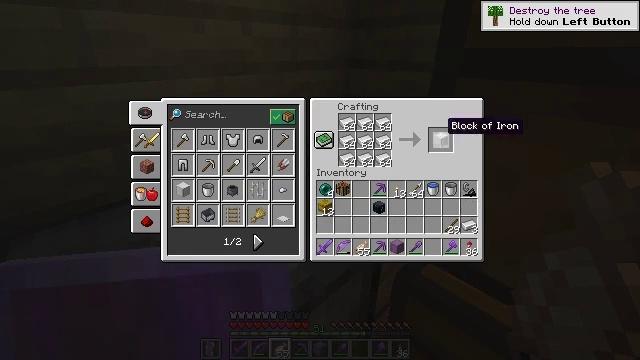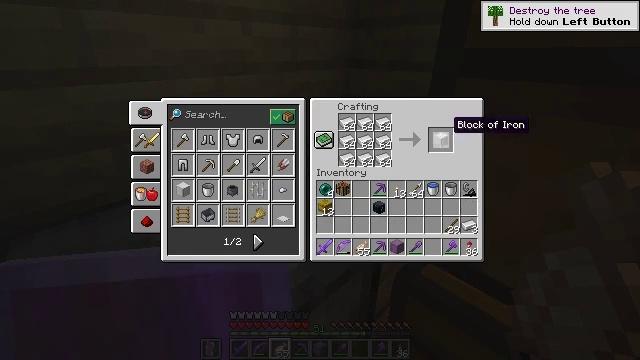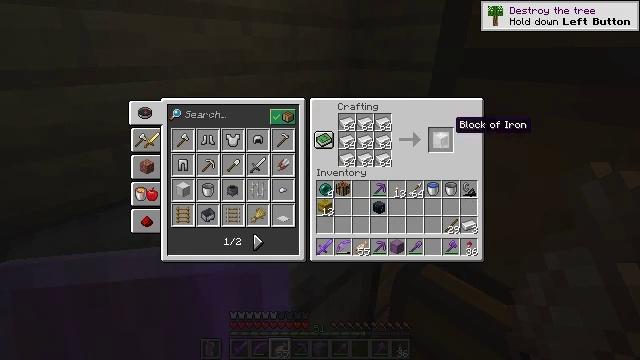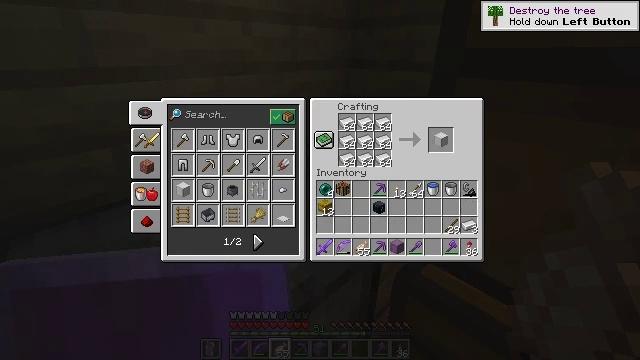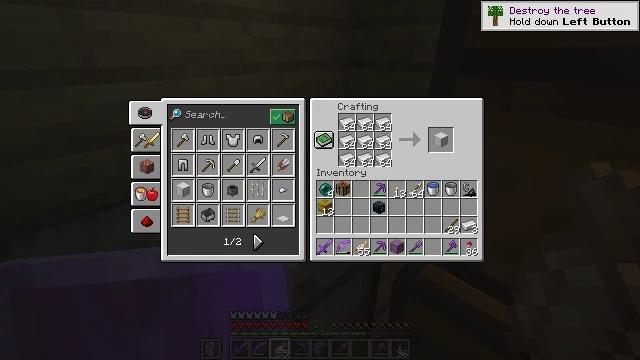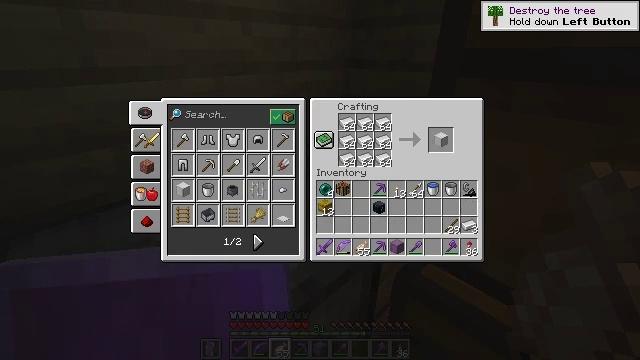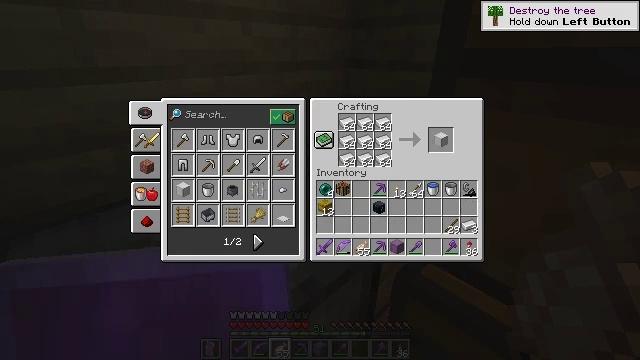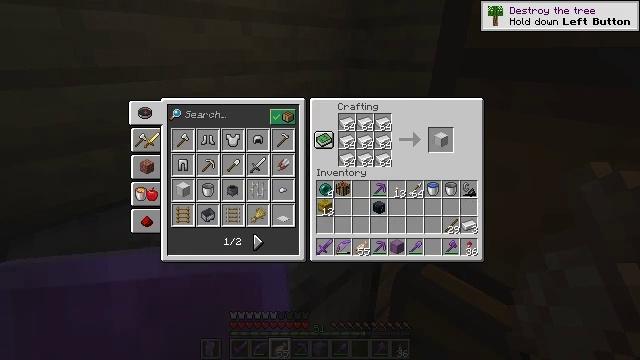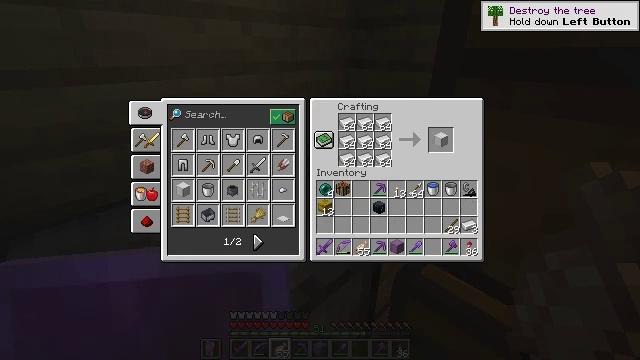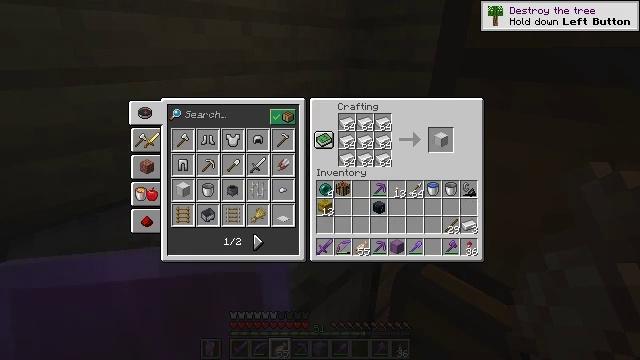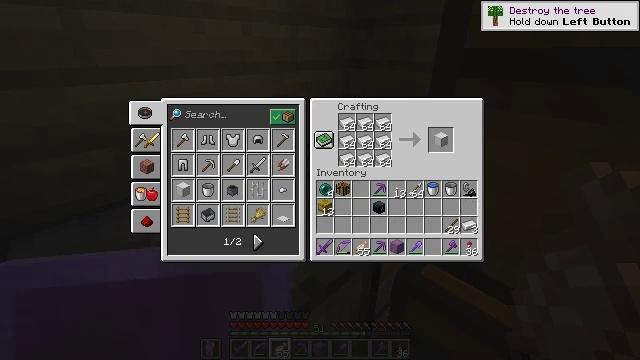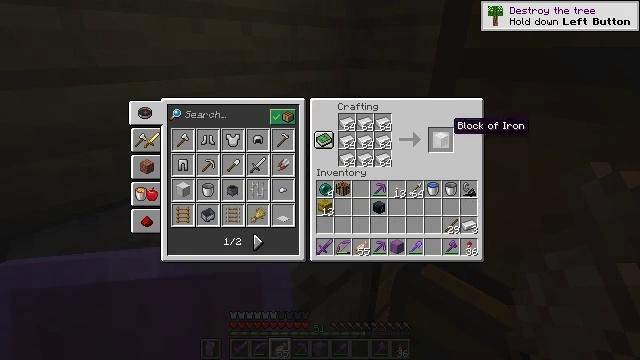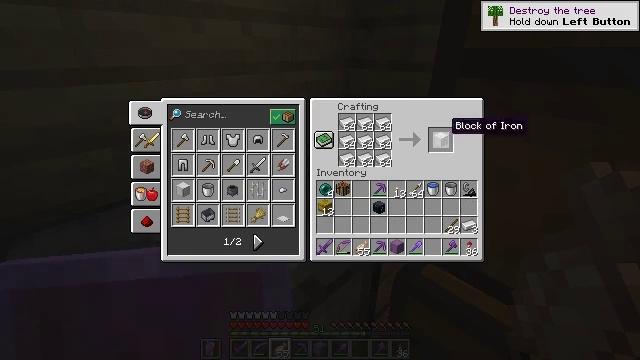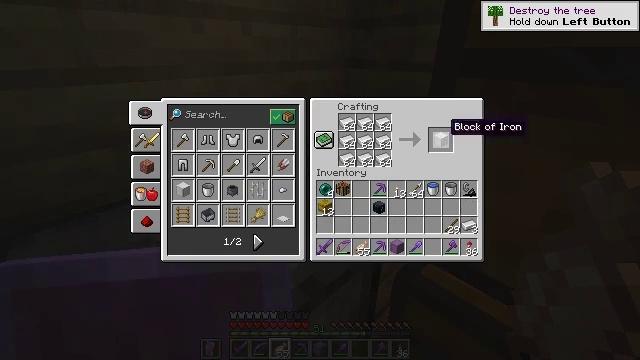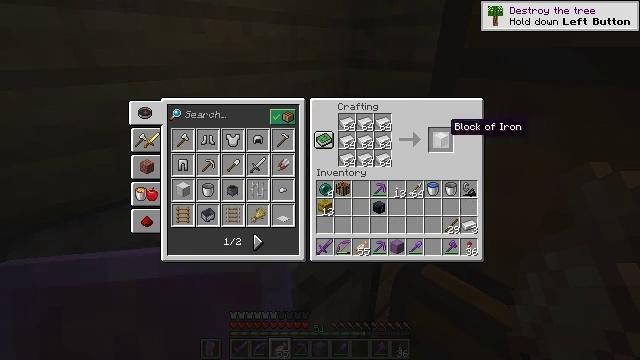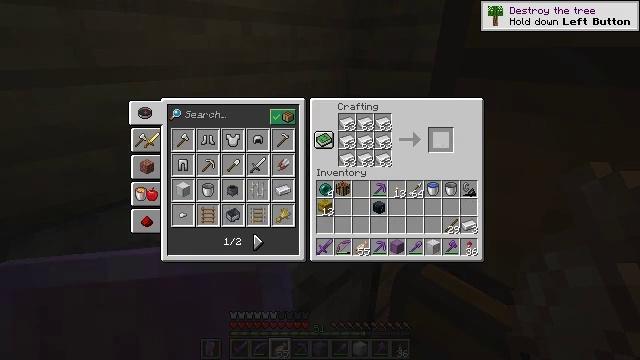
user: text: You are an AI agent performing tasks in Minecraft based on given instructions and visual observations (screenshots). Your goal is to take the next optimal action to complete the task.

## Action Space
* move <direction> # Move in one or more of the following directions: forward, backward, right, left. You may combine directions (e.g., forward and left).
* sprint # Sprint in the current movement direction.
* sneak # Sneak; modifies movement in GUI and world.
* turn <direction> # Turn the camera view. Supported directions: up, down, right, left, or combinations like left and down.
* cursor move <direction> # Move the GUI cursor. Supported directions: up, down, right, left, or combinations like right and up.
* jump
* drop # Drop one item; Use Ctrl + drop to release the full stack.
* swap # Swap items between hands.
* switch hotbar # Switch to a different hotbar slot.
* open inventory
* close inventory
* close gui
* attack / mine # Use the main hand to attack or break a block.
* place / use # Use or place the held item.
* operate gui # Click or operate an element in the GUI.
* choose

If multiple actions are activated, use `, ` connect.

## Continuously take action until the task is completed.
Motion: motion action
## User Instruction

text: Use the crafting table to create an iron block from ingots.
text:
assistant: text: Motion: sneak
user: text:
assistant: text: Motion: sneak
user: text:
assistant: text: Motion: sneak
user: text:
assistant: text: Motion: sneak
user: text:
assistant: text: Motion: sneak
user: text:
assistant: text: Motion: sneak
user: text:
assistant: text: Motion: sneak
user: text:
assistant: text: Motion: sneak
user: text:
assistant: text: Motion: sneak
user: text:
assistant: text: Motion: sneak
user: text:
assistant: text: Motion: sneak
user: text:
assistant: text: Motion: sneak
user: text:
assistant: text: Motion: sneak
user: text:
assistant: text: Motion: sneak
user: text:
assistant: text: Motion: sneak, attack / mine
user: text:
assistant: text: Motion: sneak, attack / mine
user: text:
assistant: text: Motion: sneak, attack / mine
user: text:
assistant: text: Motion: sneak, attack / mine
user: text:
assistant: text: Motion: sneak, attack / mine
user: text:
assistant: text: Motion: sneak, attack / mine